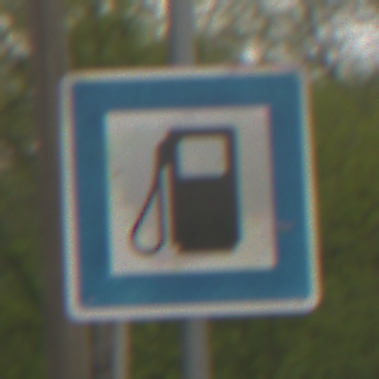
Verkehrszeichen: Tankstelle
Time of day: MorningAfternoon
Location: Outdoor (Nature)
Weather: Overcast
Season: NotSpecified
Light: Natural